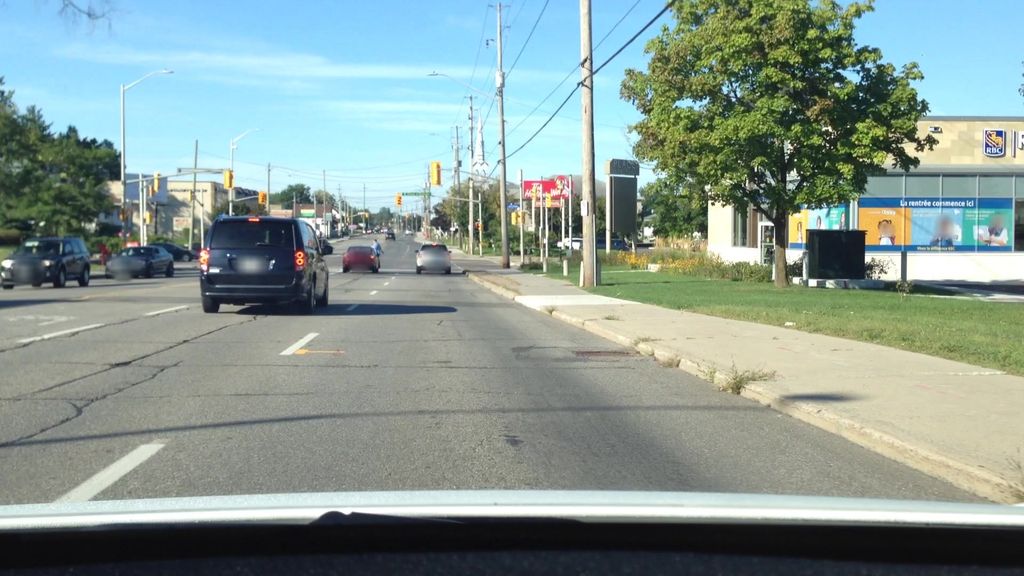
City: ottawa-gatineau